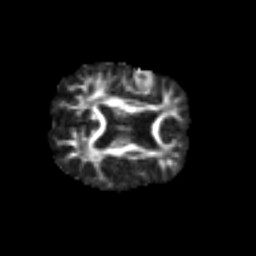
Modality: FA
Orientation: axial
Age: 74
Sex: female
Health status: ill
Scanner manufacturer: siemens
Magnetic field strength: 3 T
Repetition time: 8.7 s
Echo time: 0.11 s